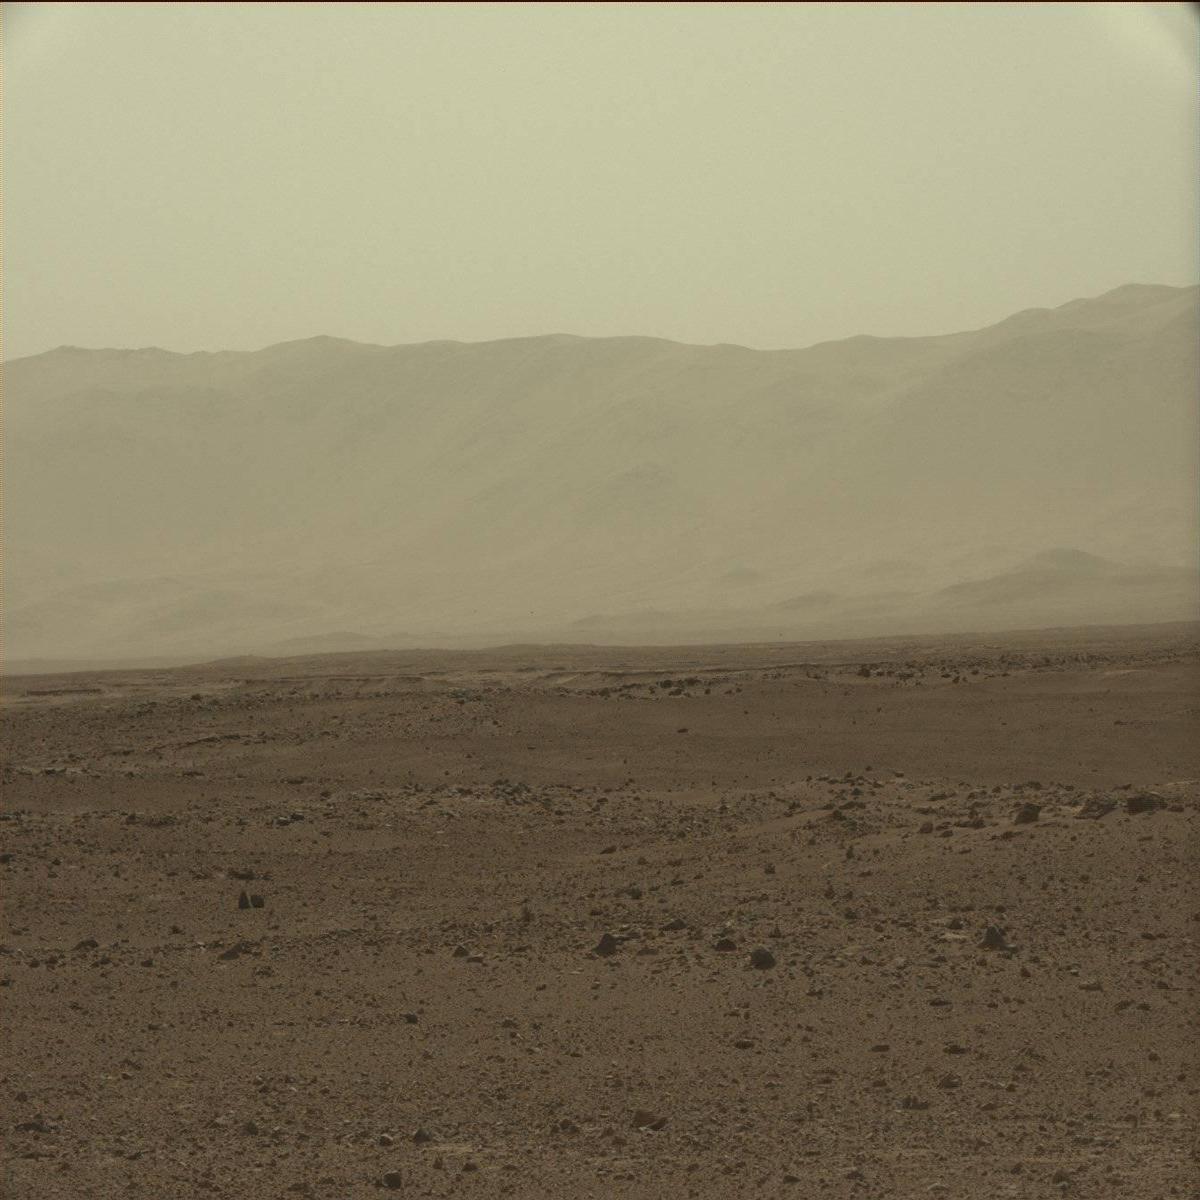
Terrain classes present: Bedrock, Ridge, Sand / Soil, Sky